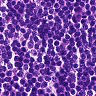
Metastatic tissue present: no